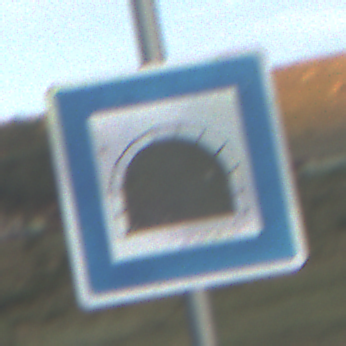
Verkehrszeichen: Tunnel
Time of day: SunriseSunset
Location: Outdoor (RoadRail)
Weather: PartlyCloudy
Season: NotSpecified
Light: Natural